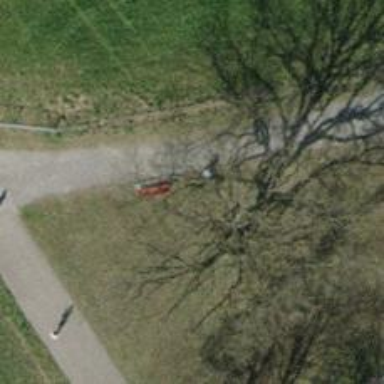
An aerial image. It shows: Red bench.